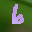
Label: 6